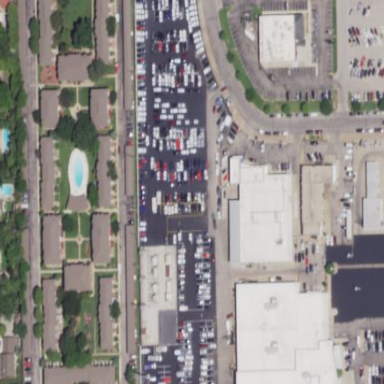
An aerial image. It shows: Shop that sells cars.